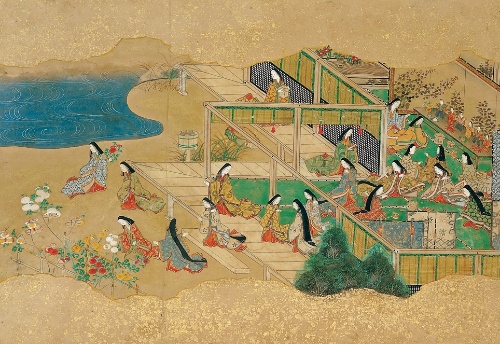
Date: late 17th century
Object type: Album leaves
Classification: Paintings
Medium: Album of twelve paintings; ink, color, and gold on paper
Culture: Japan
Period: Edo period (1615–1868)
Dimensions: H. 9 3/4 in. (24.8 cm); W. 13 7/16 in. (34.1 cm)
Department: Asian Art
Credit line: Purchase, Friends of Asian Art Gifts, 1999
Accession year: 1999
Repository: Metropolitan Museum of Art, New York, NY
Tags: Interiors|Men|Women